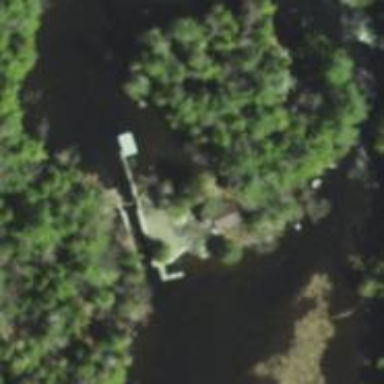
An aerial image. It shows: Lock gate along waterway.